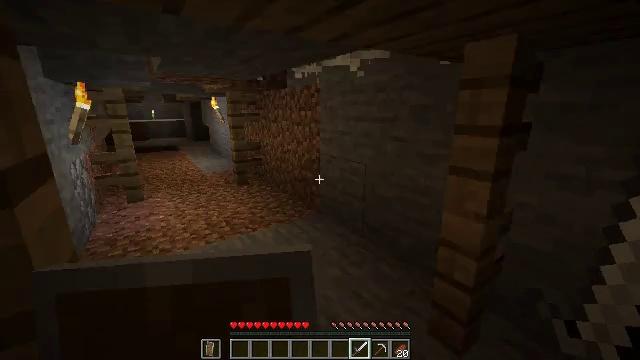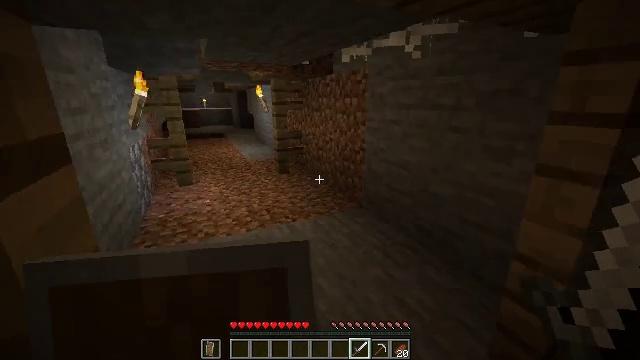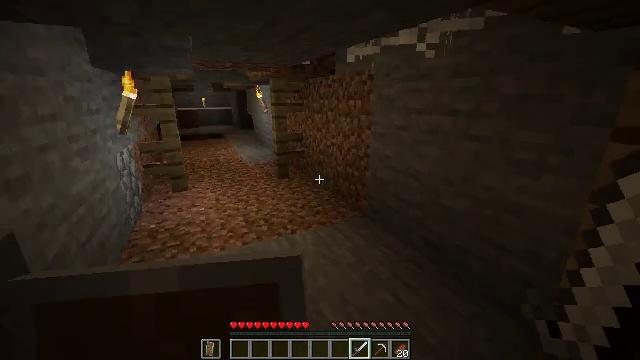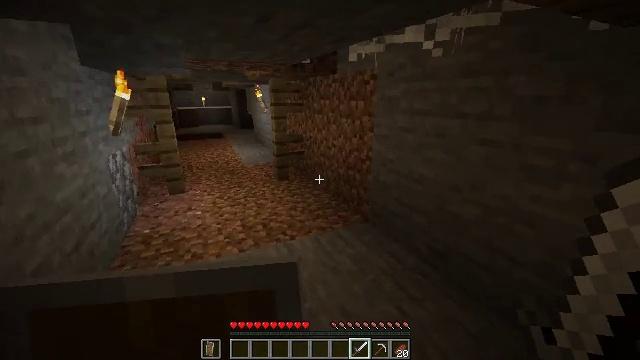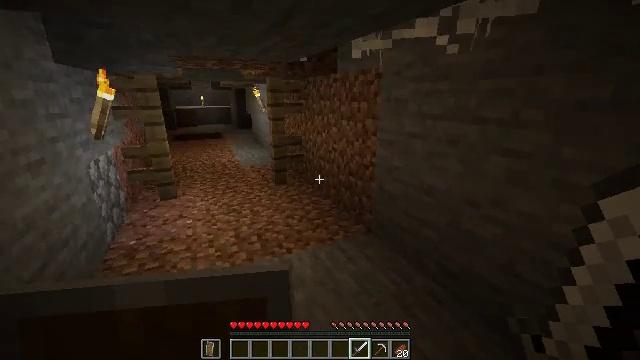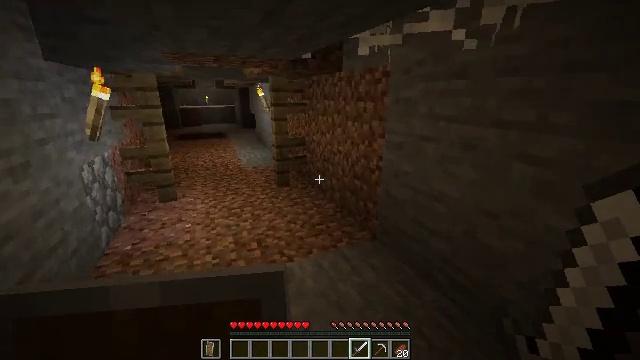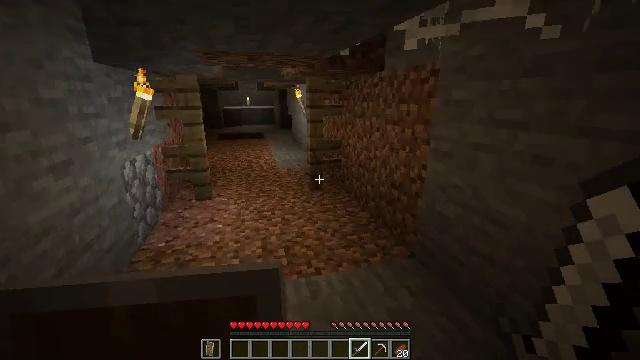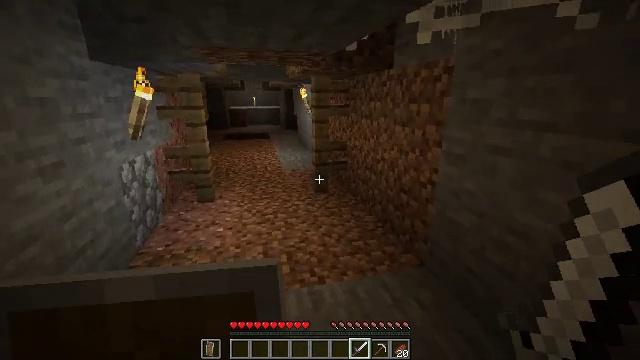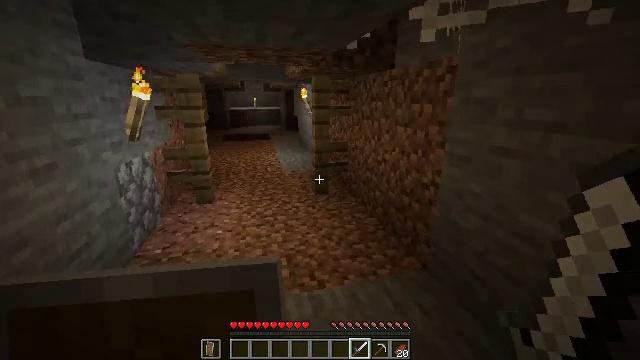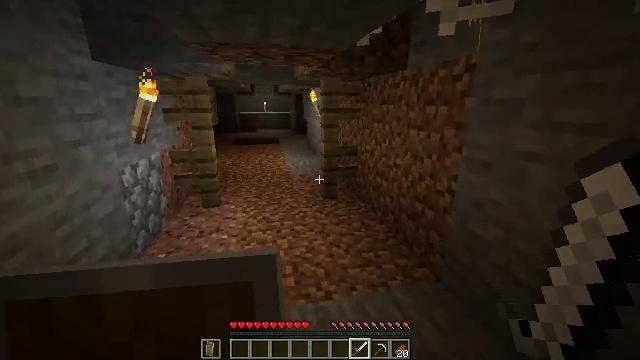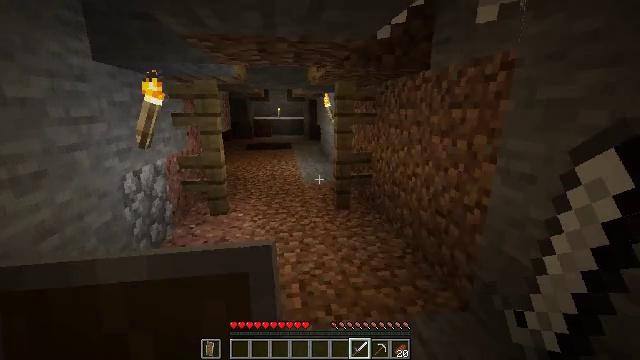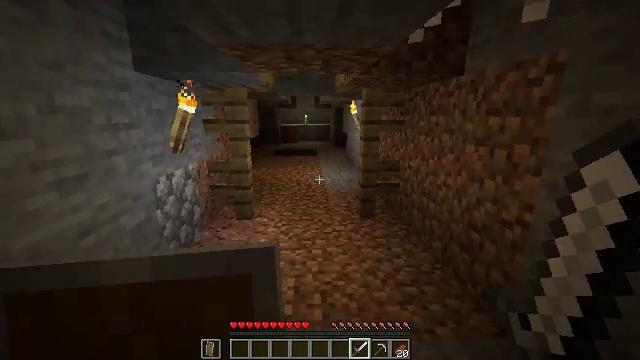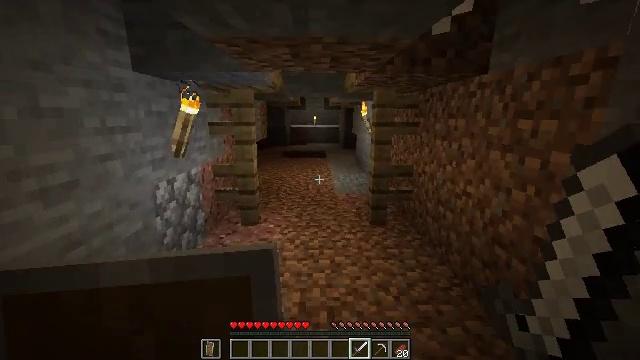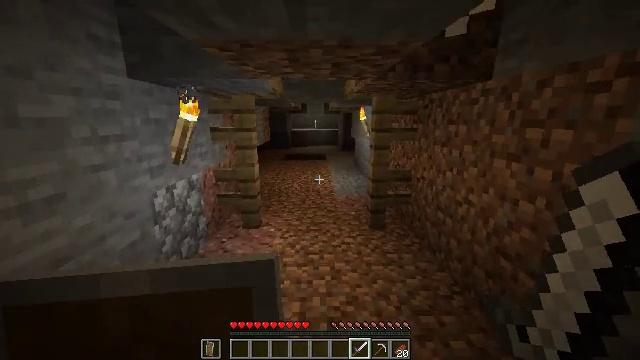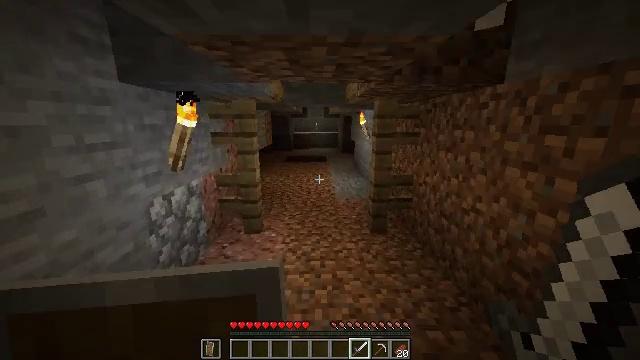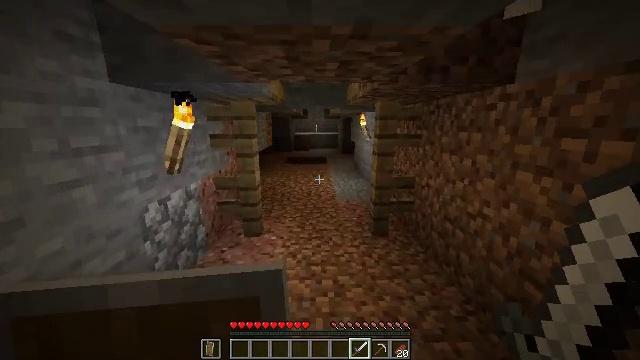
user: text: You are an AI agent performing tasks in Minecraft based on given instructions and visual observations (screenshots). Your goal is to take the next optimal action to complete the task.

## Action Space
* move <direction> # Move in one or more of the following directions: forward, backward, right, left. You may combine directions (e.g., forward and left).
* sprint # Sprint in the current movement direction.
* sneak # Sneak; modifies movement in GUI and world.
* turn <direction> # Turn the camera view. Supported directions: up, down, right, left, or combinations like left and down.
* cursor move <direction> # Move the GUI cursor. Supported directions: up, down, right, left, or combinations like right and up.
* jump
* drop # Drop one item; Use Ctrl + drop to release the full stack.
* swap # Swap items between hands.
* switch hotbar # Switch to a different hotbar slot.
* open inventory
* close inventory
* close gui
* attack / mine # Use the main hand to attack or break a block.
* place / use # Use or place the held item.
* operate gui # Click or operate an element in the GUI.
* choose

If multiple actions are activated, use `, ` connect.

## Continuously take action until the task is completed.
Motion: motion action
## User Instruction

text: Mine the spawner block.
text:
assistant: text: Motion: move forward, turn left and down
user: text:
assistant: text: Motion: move forward
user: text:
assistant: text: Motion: move forward
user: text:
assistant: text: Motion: move forward
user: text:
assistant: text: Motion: move forward, turn left
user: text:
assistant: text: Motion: move forward, turn left
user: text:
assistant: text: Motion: turn left
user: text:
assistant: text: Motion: no_op
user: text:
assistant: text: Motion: move forward, turn left
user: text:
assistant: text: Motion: move forward, turn left and up
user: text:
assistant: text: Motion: turn left and up
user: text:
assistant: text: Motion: move forward, turn left
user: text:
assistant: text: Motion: move forward
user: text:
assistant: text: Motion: move forward
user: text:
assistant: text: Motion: move forward
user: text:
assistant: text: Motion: move forward
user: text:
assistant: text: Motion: move forward
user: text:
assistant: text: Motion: move forward
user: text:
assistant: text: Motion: move forward
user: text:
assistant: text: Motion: move forward
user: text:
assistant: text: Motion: move forward
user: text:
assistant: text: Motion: move forward
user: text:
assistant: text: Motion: move forward
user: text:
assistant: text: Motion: move forward
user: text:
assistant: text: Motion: move forward
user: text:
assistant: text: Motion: move forward
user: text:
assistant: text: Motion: move forward
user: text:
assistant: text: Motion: move forward
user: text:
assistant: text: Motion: move forward
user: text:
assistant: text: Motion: move forward, turn left